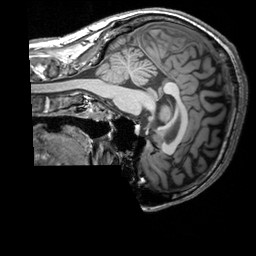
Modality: T1w
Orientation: sagittal
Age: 32
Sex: male
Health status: healthy
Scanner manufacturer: siemens
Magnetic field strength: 3 T
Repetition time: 2.3 s
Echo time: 0.00303 s